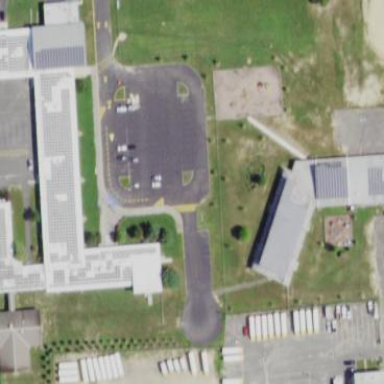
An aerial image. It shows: School building.